Identify the alterations between these two images.
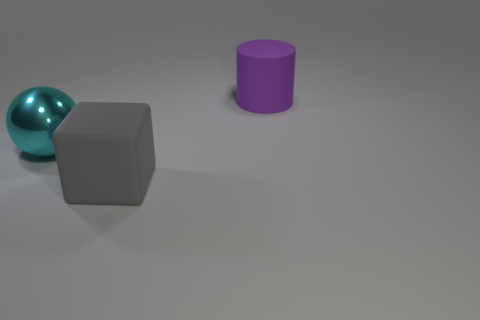
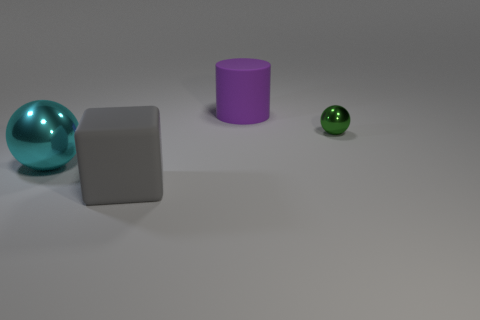
the small metal ball has been added
the green metal sphere has been added
the green ball has appeared
the small green shiny ball that is on the right side of the purple rubber thing has been added
the small green metallic ball on the right side of the cyan shiny thing has appeared